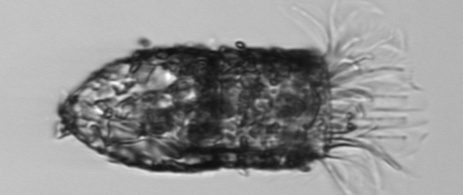
Label: Tintinnopsis